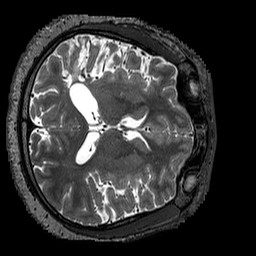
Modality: T2w
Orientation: axial
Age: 42
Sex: male
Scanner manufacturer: siemens
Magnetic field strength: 3 T
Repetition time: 3.2 s
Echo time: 0.567 s